Field crop: maize
Growth stage: 2
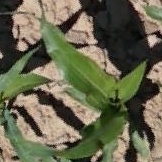
Species: maize